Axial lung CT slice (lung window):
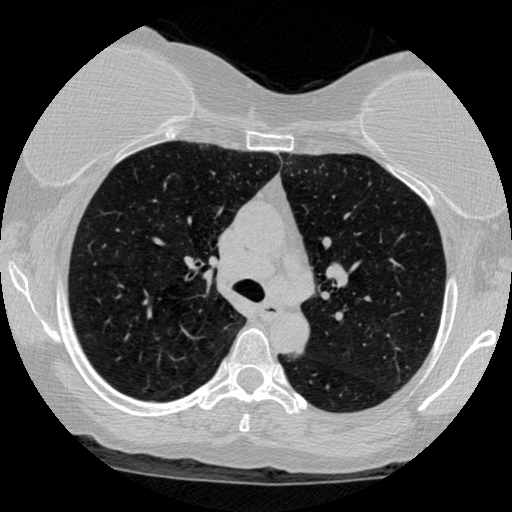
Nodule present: no